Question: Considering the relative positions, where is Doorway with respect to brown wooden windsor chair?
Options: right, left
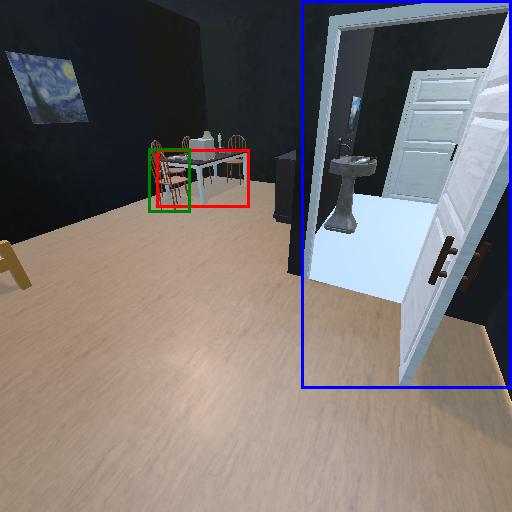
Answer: right